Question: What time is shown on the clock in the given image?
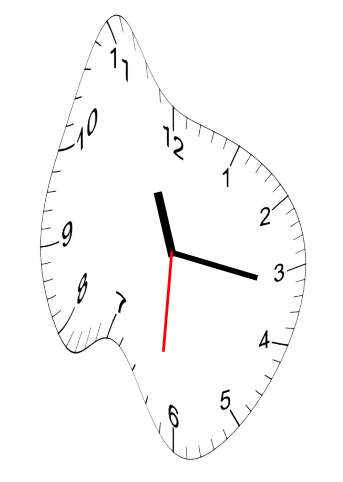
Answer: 11:16:31